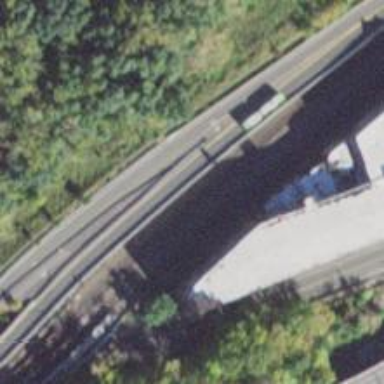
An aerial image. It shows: Asphalt busway.